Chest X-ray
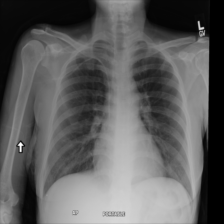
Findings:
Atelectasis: negative
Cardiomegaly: negative
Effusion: negative
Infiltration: negative
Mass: negative
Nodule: negative
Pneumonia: negative
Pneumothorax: negative
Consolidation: negative
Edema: negative
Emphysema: negative
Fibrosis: negative
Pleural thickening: negative
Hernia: negative